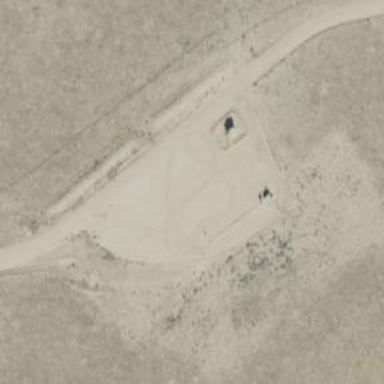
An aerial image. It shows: Petroleum well.